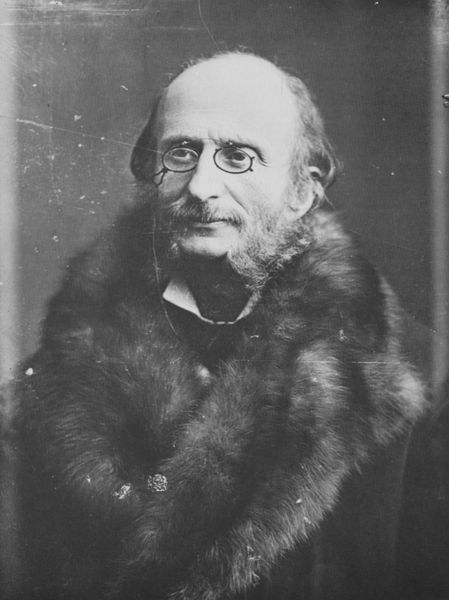
Titel: Jacques Offenbach (1819-1880)
Künstler: Gaspard-Félix Tournachon
Schlagwörter: dunkel, kopf, mann, weiß, grau, haar, hell, mund, nase, ohr, schwarz, stirn, blick, alt, bart, hemd, schnurrbart, wand, augen, band, falten, gesicht, kragen, mensch, pelz, bildnis, hals, herr, portrait, porträt, haare, mantel, pose, reich, augenbrauen, brustbild, kinn, knopf, kontrast, lippen, potrait, fell, lächeln, kette, krawatte, brauen, glatze, platte, fliege, foto, fotografie, photographie, schwarz-weiss, brille, backenbart, stehkragen, nerz, älter, halbglatze, zwicker, wissenschaftler, photo, flecken, pelzkragen, stirnglatze, forscher, freundlich, fellkragen, monokel, nett, studio, dreckig, schmunzeln, schaube, pelzschaube, senior, brillenband, birlle, lognon, felll